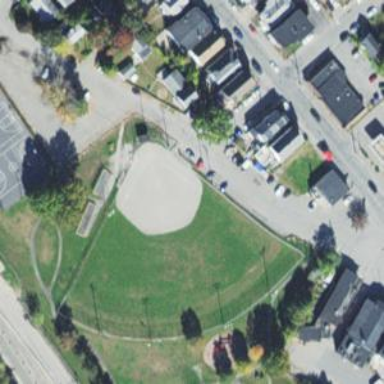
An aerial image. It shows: Softball pitch designated for baseball sports.